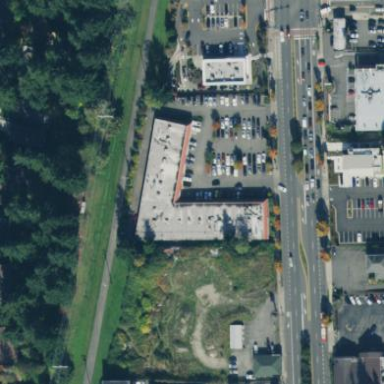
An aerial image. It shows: Retail building.